Question: I want to delete old backup in Google Cloud Storage.
The 'delete' button is not enabled after items are selected

Why 'delete' is disabled?
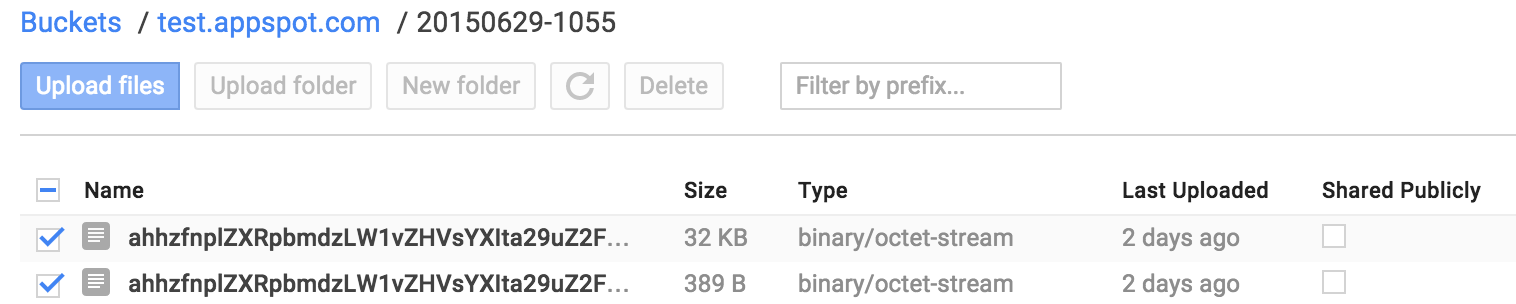
Answer: The web interface is not working (still now). But you can use "gsutil". It is a command line tool to access the cloud storage. For this you have to download and install the Google Cloud SDK. Perform gcloud init and gcloud auth login. Select your project and login into the cloud platform.
Now from command line you can use these commands-
'''
gsutil rm gs://<bucket-url>/<file-name> .........to delete a file
gsutil rm -r gs://<bucket-url>...................to delete a bucket
'''